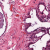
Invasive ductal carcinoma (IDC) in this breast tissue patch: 0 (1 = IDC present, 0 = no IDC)